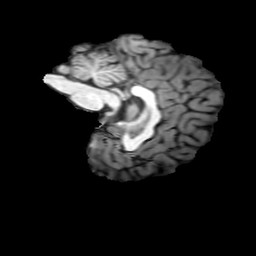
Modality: T1w
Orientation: sagittal
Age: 30
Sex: female
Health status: healthy